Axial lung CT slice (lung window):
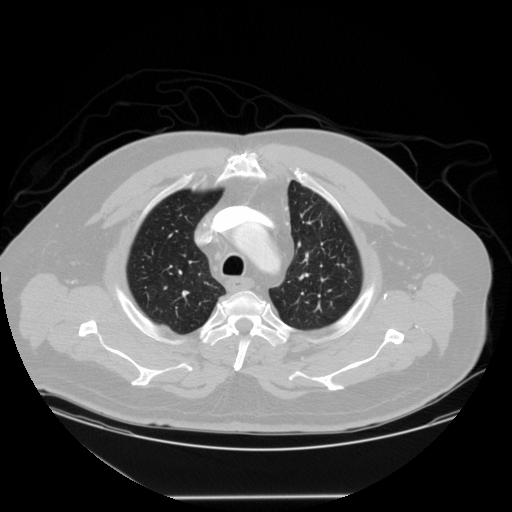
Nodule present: no